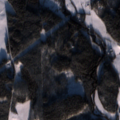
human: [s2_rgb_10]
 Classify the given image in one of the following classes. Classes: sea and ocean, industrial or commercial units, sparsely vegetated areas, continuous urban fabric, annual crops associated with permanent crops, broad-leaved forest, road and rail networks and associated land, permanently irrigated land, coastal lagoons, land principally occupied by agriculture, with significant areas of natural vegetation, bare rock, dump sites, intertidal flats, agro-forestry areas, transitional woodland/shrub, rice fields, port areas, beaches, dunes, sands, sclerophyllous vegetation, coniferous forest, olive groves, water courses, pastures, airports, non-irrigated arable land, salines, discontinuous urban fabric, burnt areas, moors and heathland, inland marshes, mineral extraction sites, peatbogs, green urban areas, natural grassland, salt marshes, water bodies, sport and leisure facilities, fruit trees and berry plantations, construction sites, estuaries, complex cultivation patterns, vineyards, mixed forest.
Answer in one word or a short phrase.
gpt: non-irrigated arable land, land principally occupied by agriculture, with significant areas of natural vegetation, coniferous forest